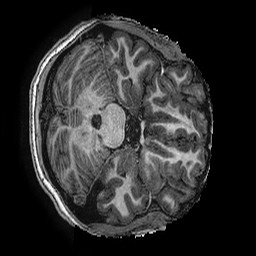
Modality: T1w
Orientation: axial
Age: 13
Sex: female
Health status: ill
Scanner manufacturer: ge
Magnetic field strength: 3 T
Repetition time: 0.00766 s
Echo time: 0.003476 s